Interaction volume radius: 10 \u00c5
Interaction volume height: 35 \u00c5
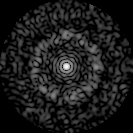
Disorder parameter: 0.8454